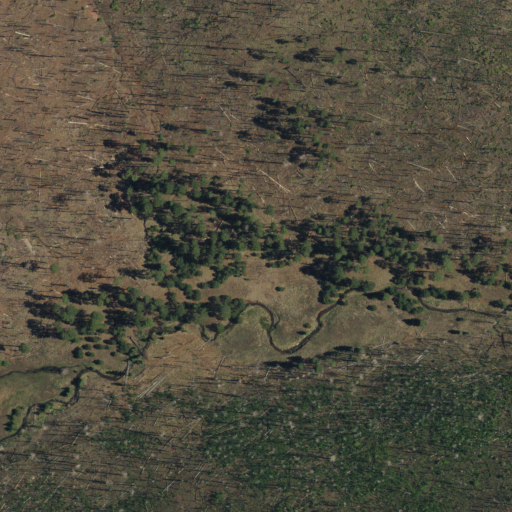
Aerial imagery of plain(s) in New Mexico named Halfmoon Park containing shrub, evergreen forest, and grassland